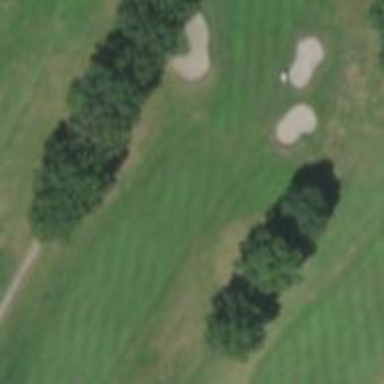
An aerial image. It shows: Grassy area designated as golf fairway.